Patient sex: F
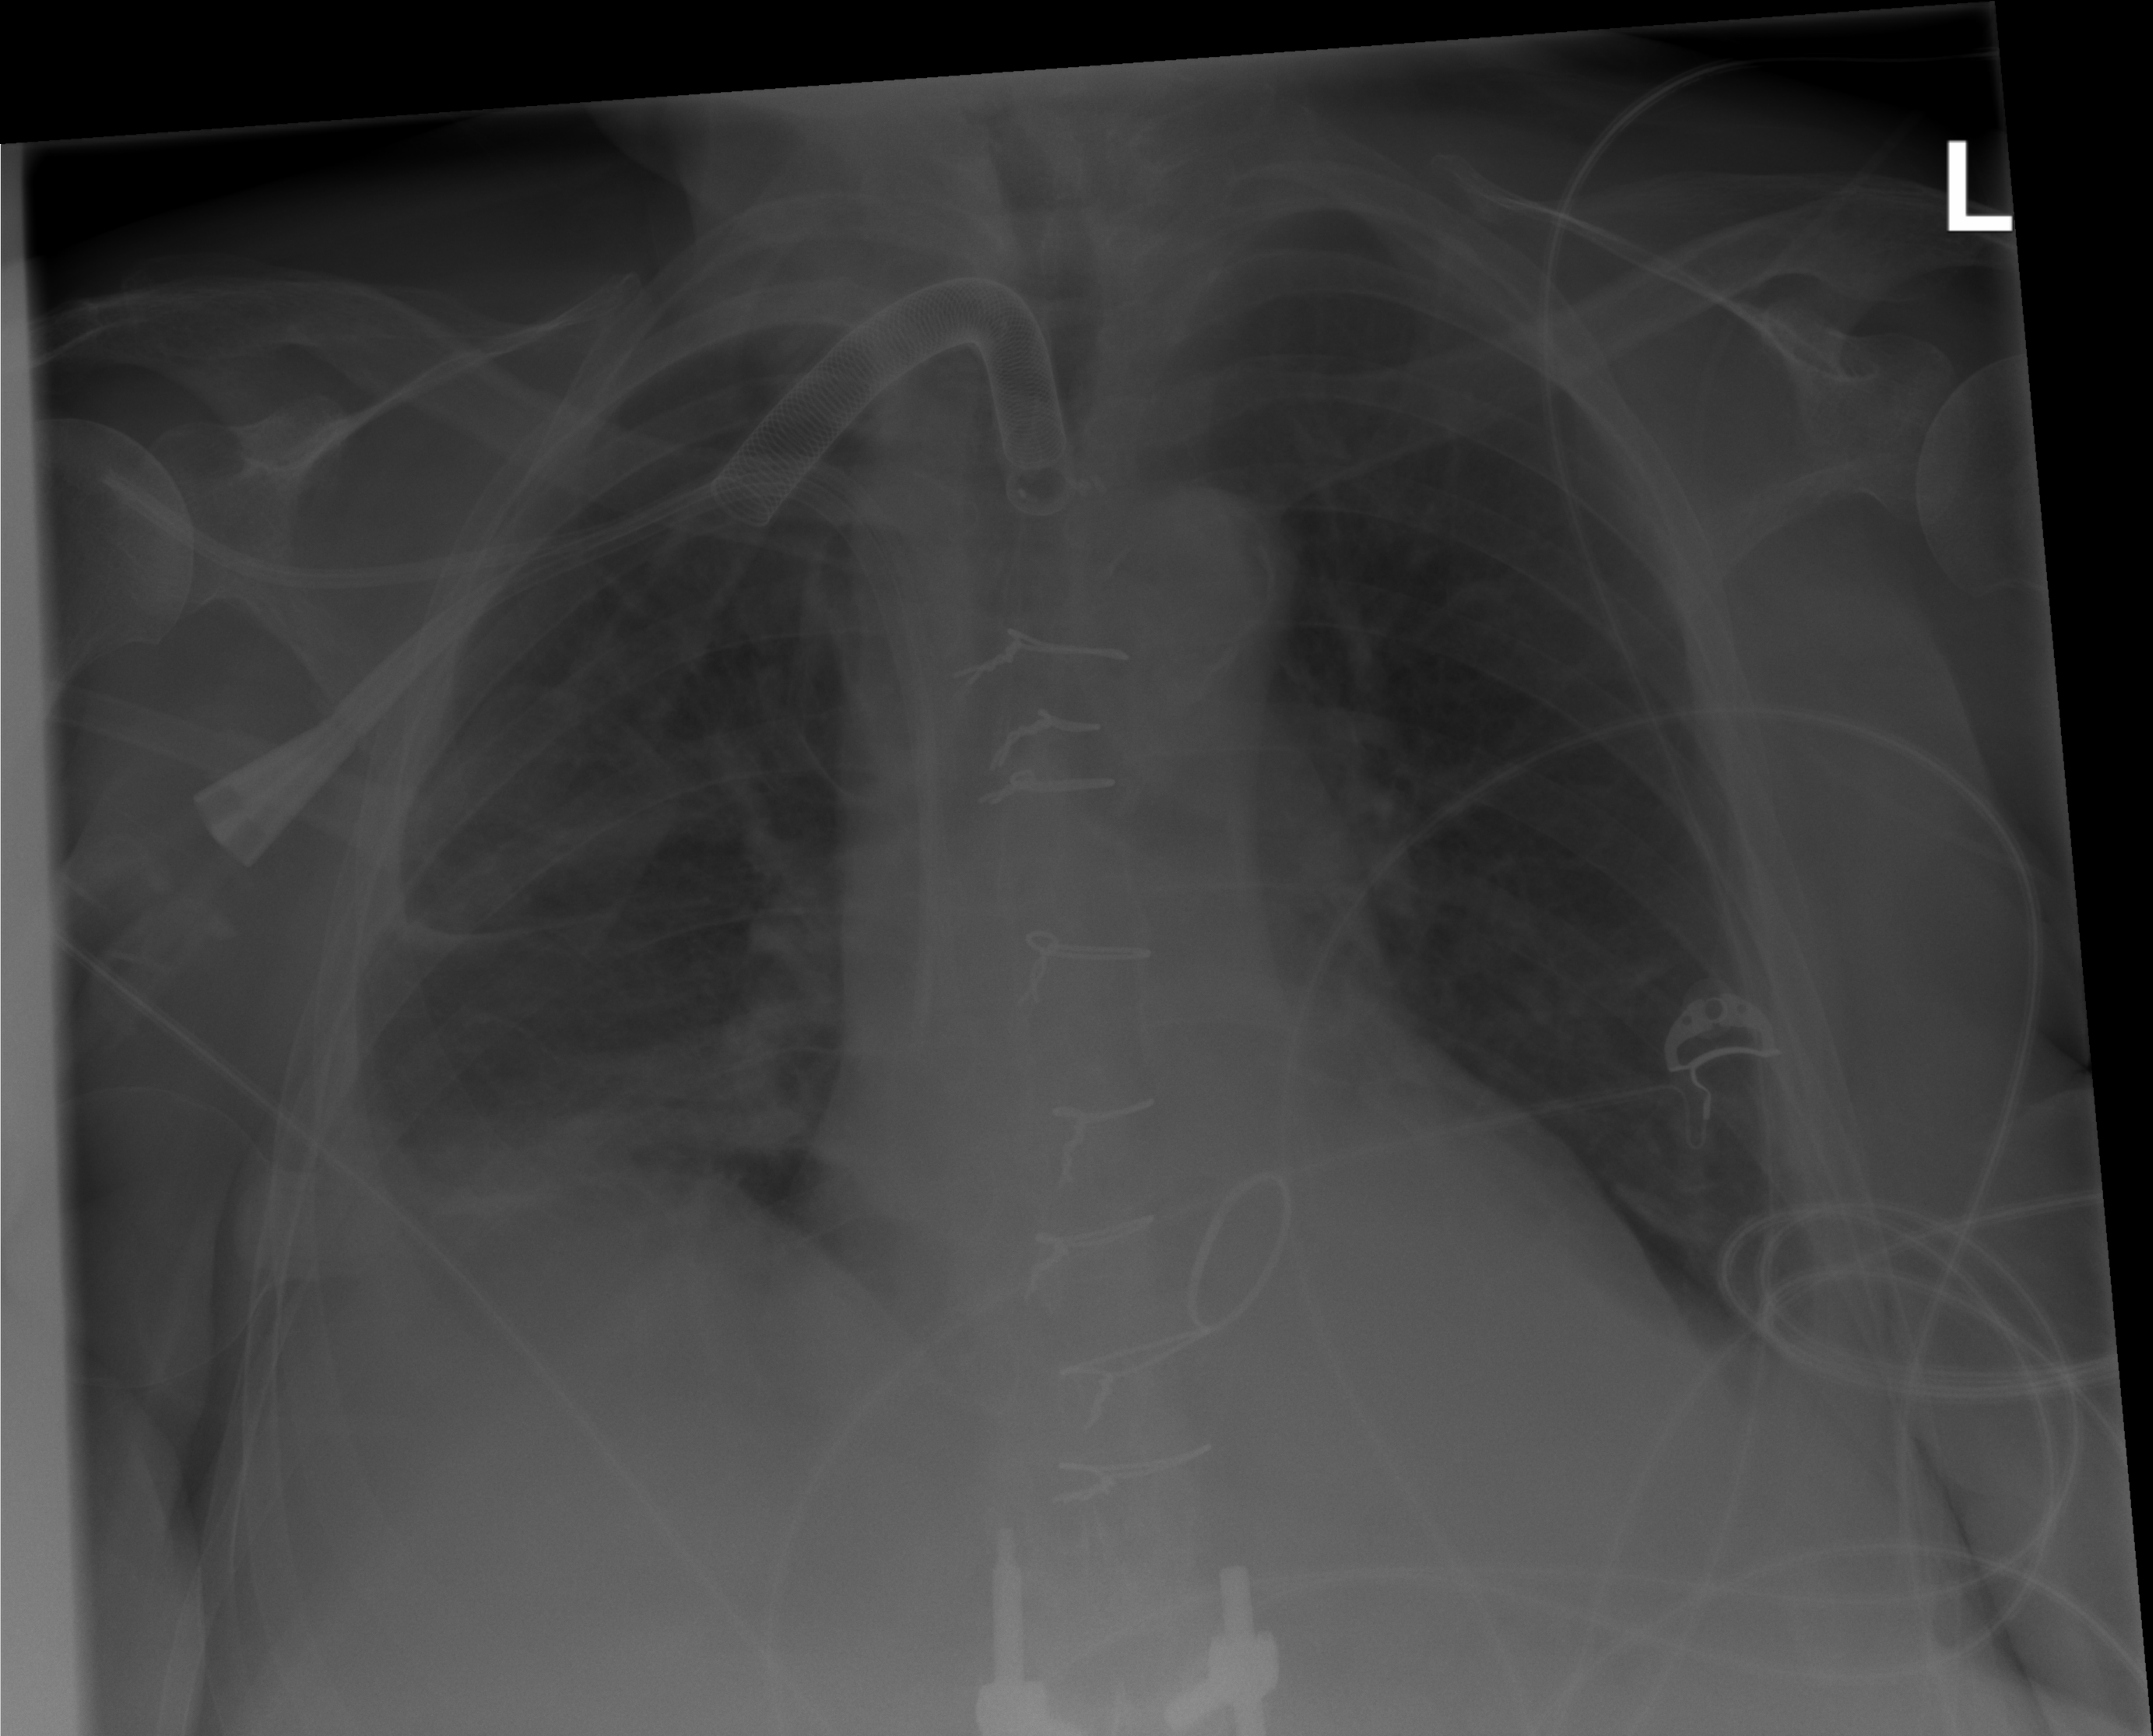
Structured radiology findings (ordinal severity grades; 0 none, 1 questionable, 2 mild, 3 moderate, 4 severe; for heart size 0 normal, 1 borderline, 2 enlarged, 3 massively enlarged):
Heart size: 1
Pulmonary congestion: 0
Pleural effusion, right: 2
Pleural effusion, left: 1
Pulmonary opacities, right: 0
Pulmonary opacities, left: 0
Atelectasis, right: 2
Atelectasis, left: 0